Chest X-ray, PA view. Patient: 60 years old, sex F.
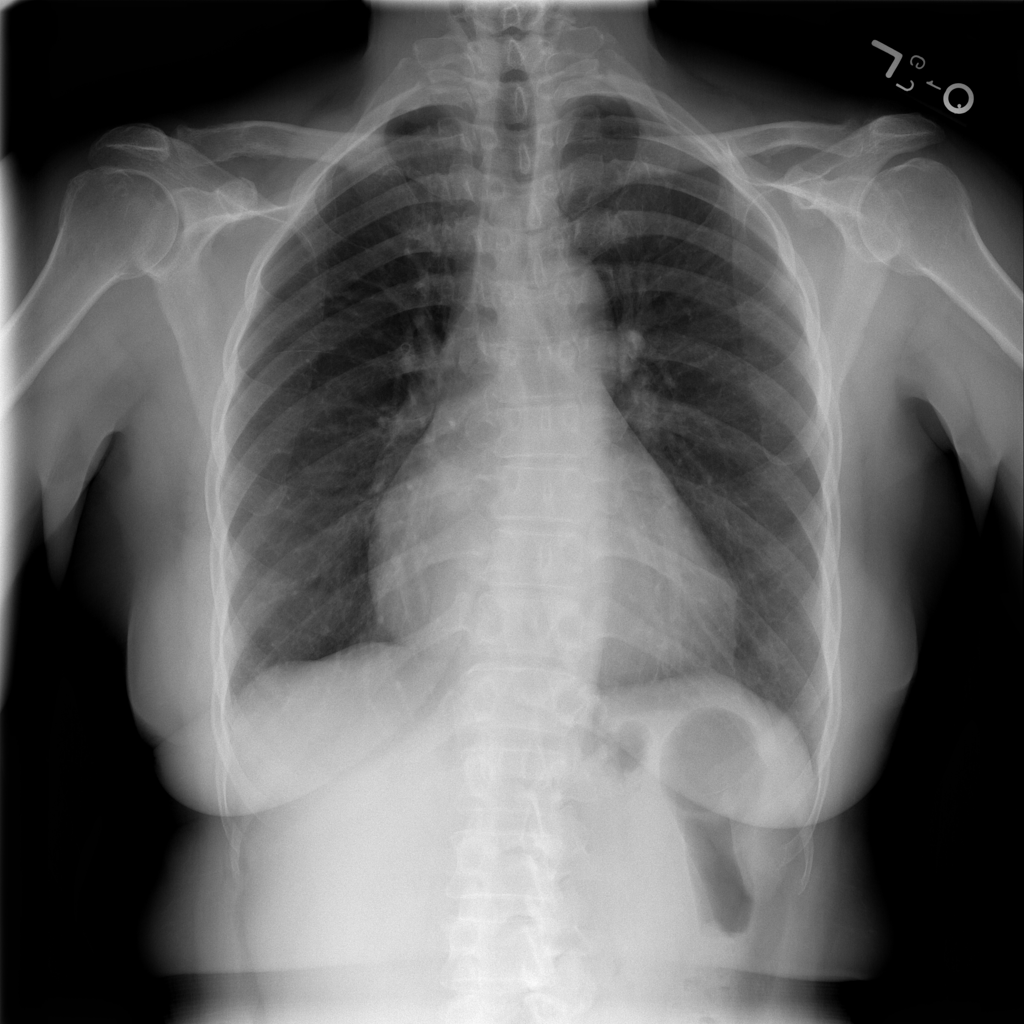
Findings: No Finding